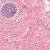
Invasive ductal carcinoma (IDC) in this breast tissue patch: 0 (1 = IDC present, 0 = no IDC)